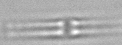
Label: pennate